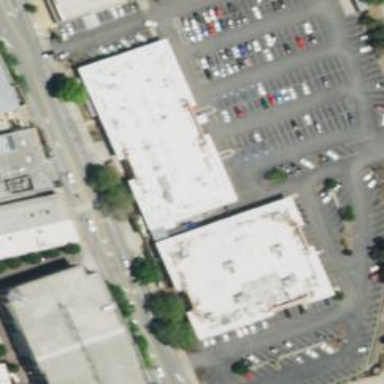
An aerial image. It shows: Healthcare pharmacy located within building.